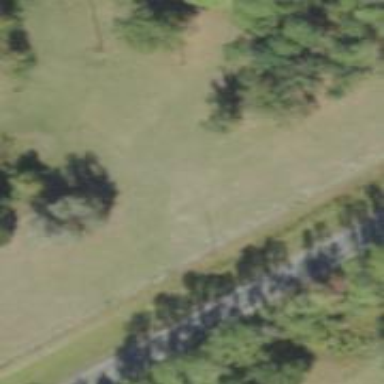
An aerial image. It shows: Abandoned road.